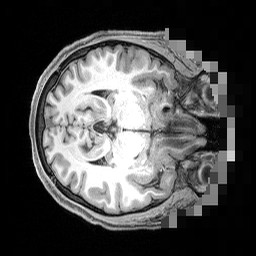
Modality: T1w
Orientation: axial
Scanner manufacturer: siemens
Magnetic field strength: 3 T
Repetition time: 2.4 s
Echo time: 0.00256 s